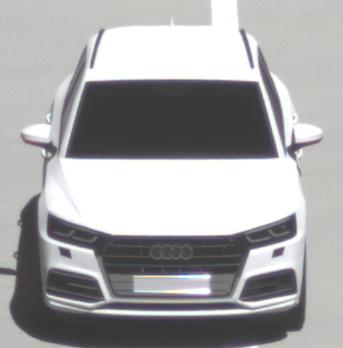
Make: Audi
Model: Q5 45 TFSI
Detailed model: Q5 (FY)
Model produced from: 2019/01
Model produced until: 2019/05
Doors: 5
Color: white
Road condition: dry road
Daytime: midday
Contrast: medium contrast